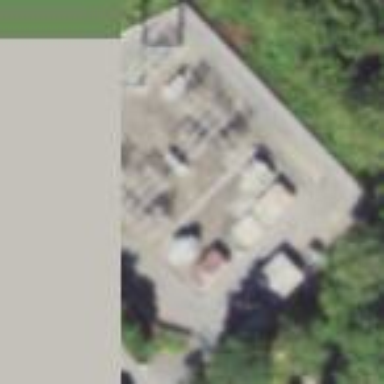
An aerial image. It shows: Outdoor distribution substation.